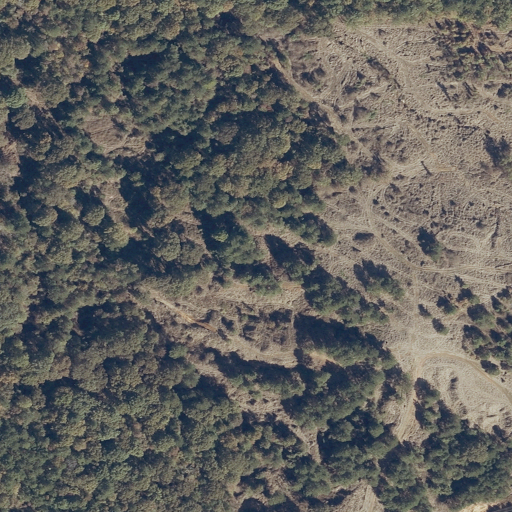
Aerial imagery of mountain in Mississippi named Saddlers Hill containing deciduous forest, mixed forest, shrub, pasture, and evergreen forest